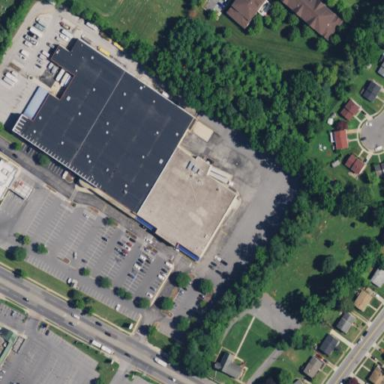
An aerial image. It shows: Retail area.